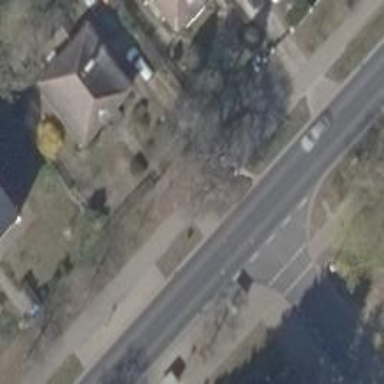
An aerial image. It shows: Unmarked crossing on footway.